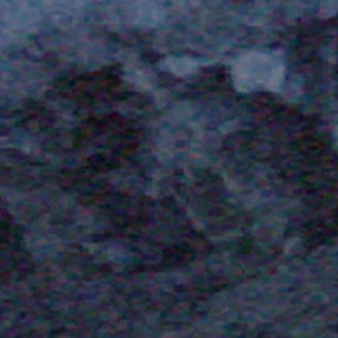
Label: other